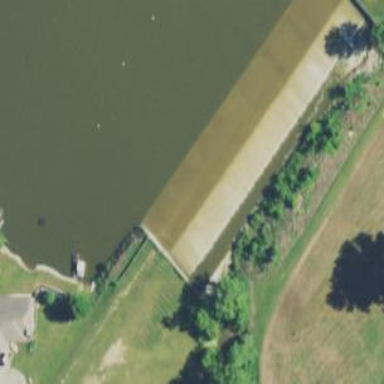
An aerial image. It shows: Dam across waterway.